Question: I am trying to get all data from database and pass to view
I create in model function for getting data, and it's look like that
'''
public function get_data_from_db(){
$query = $this->db->get('posts');
return $query->result_array();
}
'''
And in view I create foreach loop which look like:
'''
<h6>Mjesto Odredista:
<?php if($posts): ?>
<?php foreach ($posts as $post): ?>
<div class="well">
<h5><?php echo $posts['mjestoOdredista'];?>
</div>
<?php endforeach;?>
<?php else : ?>
<?php endif;?>
</h6>
'''
and I get data to my view but passed 10 time:

Can someone explane where did I make mistake ?
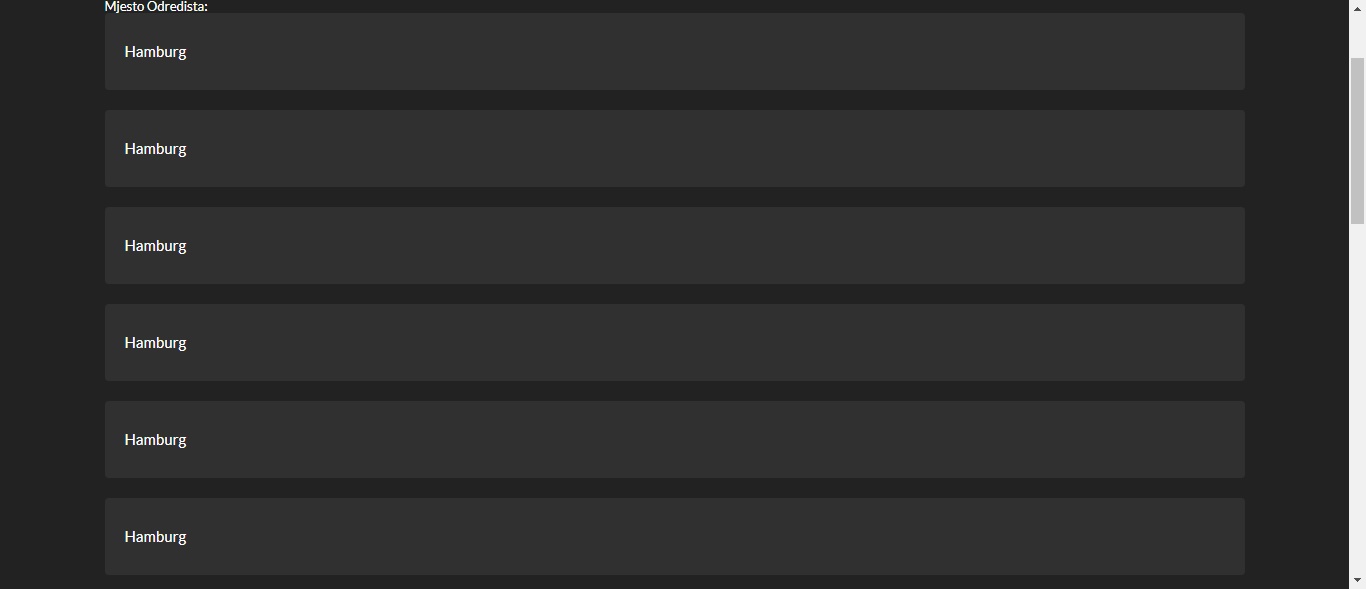
Answer: Your h5 tag contains $posts, it should be $post.
'''
<h6>Mjesto Odredista:
<?php if($posts): ?>
<?php foreach ($posts as $post): ?>
<div class="well">
<h5><?php echo $post['mjestoOdredista'];?>
</div>
<?php endforeach;?>
<?php else : ?>
<?php endif;?>
</h6>
'''